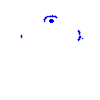
Particle: pion